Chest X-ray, AP view. Patient: 27 years old, sex M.
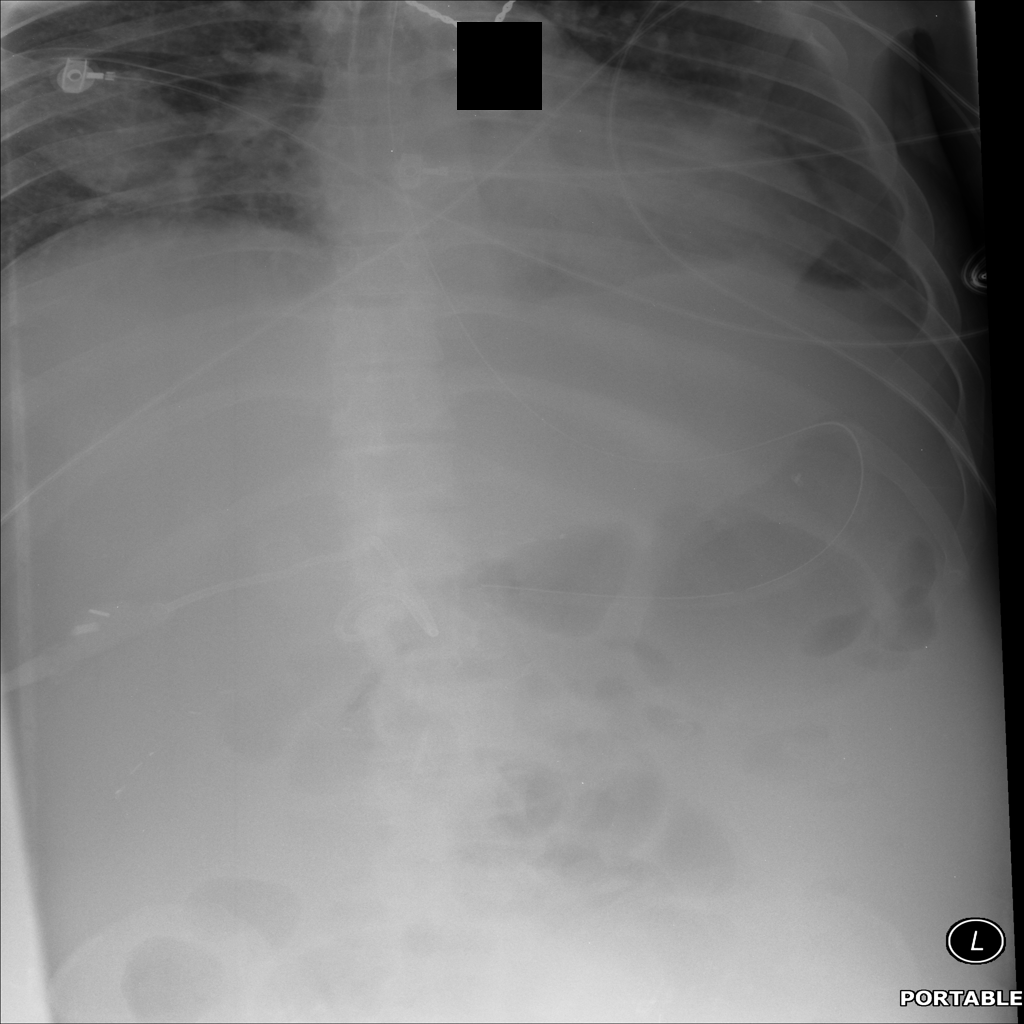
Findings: Edema, Infiltration, Pneumonia